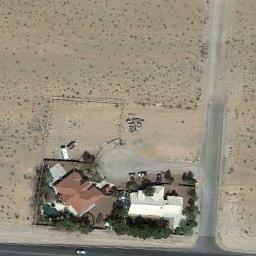
Label: residential